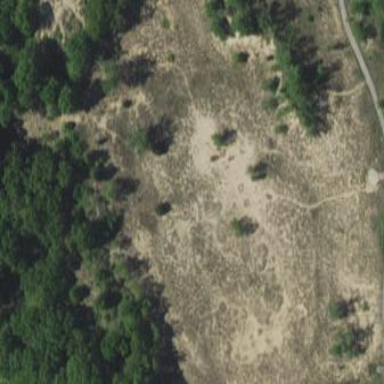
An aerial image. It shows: Sandy area in nature.